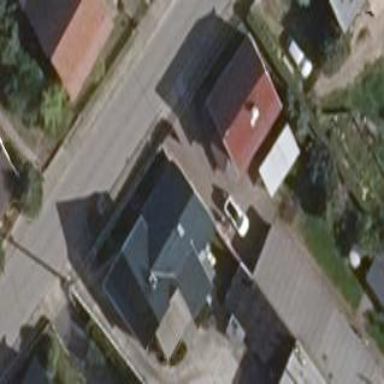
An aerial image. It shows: House with flat dark grey roof.